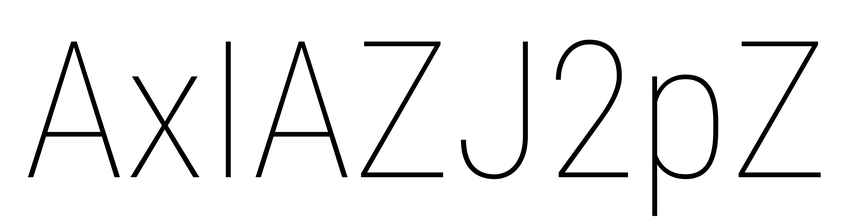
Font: Roboto_Condensed_Thin